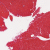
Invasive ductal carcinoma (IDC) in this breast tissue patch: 0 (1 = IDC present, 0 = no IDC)